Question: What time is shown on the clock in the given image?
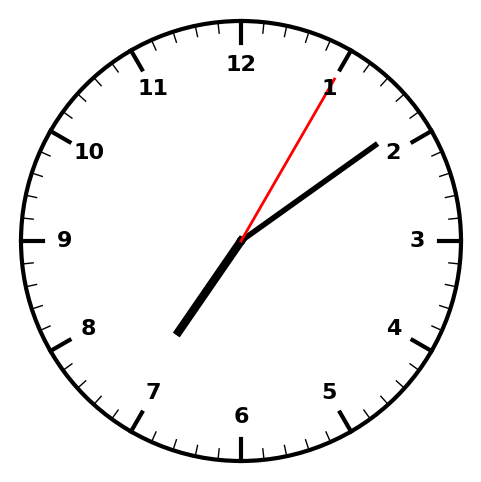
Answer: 07:09:05